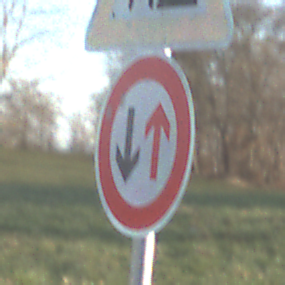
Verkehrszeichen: VorrangDesGegenverkehrs
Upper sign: Arbeitsstelle
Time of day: MorningAfternoon
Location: Outdoor (Nature)
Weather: Clear
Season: Winter
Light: Natural